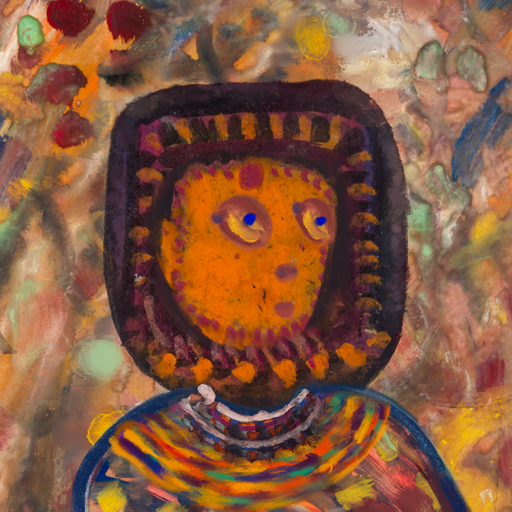
Background: Mother_And_Son_Mother, Head And Neck Side: Doll_w_Hair, Face Side: Mother_And_Son_Son, Bust: Mother_And_Son_Mother, Hair Side: Blank, Head Accessory: Blank, Second Necklace: An_Impression_2, Necklace: Hypocrite_1, Baby: Blank